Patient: sex M, age 43
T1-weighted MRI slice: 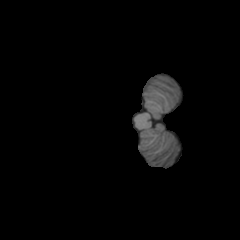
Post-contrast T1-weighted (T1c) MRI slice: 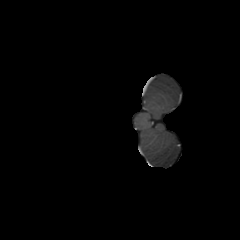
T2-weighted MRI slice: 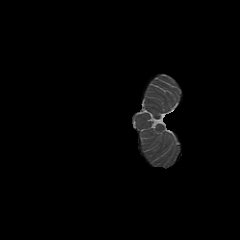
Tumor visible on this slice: no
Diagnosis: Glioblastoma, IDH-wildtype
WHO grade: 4